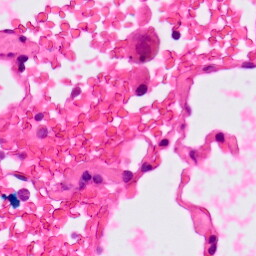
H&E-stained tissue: Lung